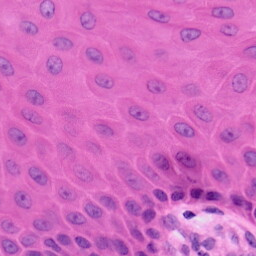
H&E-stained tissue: Skin